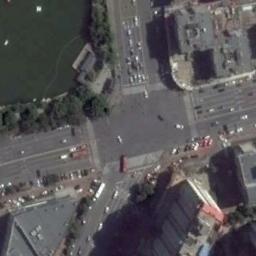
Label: intersection